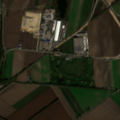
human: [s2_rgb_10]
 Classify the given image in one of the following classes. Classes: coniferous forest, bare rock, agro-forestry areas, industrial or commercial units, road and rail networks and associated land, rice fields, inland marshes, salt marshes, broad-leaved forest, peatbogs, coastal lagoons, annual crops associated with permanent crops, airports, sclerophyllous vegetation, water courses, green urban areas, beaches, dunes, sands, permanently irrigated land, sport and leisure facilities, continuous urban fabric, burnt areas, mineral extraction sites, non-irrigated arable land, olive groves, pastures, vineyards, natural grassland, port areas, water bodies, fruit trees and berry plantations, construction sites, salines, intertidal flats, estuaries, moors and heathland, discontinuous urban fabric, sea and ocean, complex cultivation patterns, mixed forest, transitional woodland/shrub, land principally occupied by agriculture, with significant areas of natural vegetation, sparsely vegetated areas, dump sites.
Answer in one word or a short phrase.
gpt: discontinuous urban fabric, industrial or commercial units, sport and leisure facilities, non-irrigated arable land